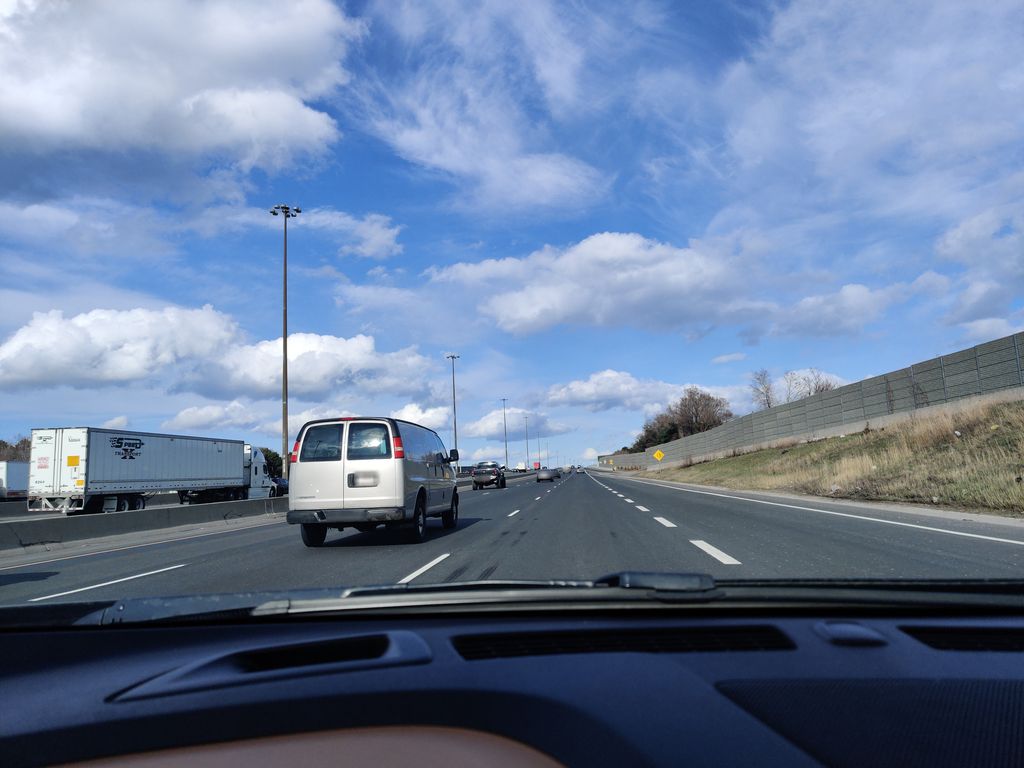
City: toronto